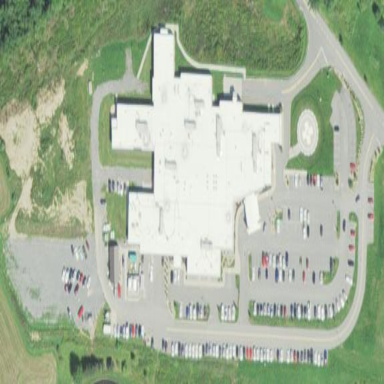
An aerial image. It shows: Healthcare facility identified as hospital.